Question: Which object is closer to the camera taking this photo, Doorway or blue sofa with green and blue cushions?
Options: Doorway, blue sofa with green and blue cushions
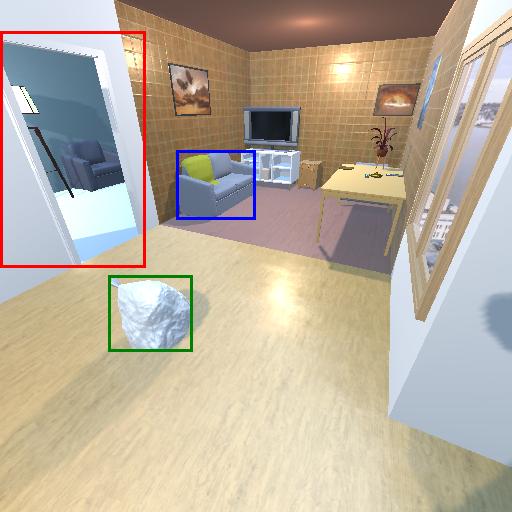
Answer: Doorway